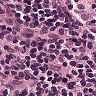
Metastatic tissue present: no